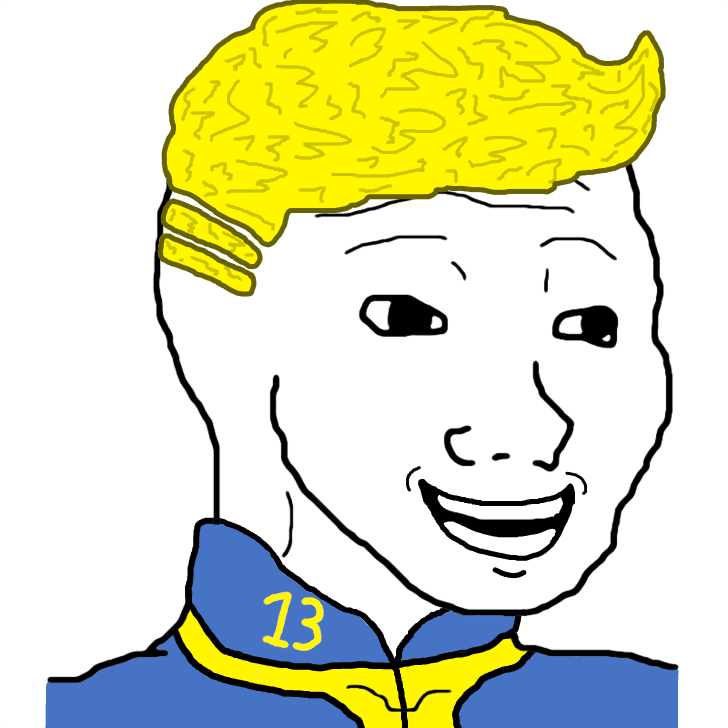
Label: 5_Bloomer